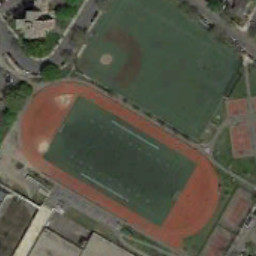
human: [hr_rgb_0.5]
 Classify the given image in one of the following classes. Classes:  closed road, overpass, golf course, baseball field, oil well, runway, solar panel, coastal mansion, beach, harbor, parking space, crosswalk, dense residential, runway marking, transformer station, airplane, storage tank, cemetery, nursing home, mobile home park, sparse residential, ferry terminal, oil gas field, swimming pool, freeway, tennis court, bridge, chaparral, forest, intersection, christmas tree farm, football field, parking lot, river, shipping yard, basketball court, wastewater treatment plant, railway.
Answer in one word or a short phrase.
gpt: football field